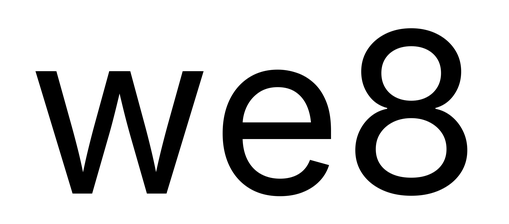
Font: Inter_Regular